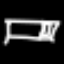
Label: bed